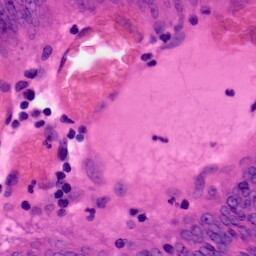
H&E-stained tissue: Colon